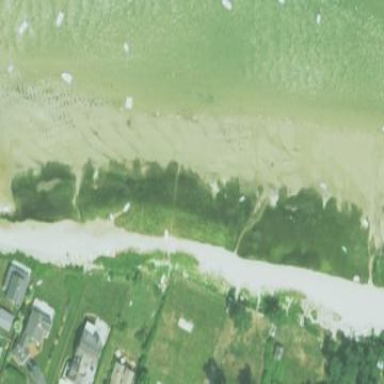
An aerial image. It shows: Sandy beach.